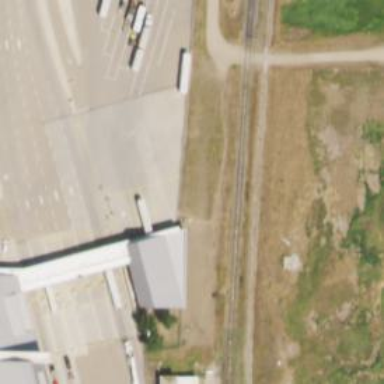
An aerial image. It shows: Railway siding with rails.